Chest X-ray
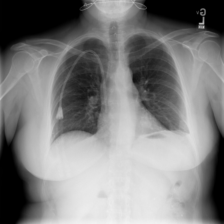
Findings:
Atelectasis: negative
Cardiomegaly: negative
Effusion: negative
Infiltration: positive
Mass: negative
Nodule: positive
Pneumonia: negative
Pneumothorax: negative
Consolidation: negative
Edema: negative
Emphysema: negative
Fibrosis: negative
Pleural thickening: negative
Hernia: negative